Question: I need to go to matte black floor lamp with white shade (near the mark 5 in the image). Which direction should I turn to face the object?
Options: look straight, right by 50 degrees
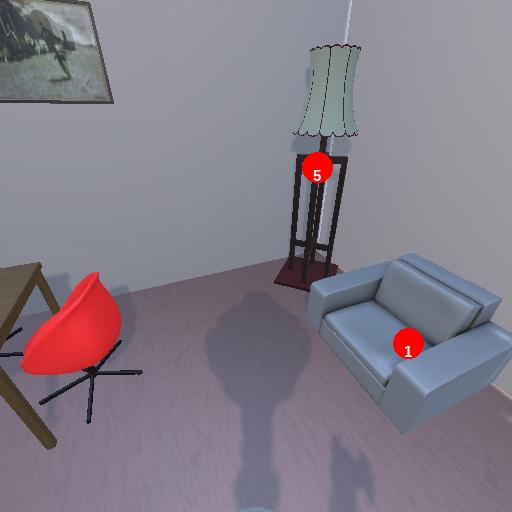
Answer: look straight